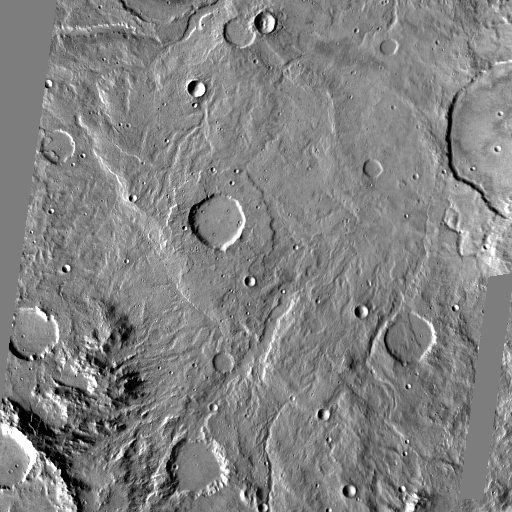
Crater classes present: Background, Other, Buried